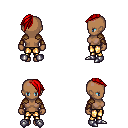
a pixel art fantasy rpg character, female body template, human, dark skin, leather shoulder armor, gold greaves, red long mohawk hairstyle, leather bracers, metal boots, four views (front, back, left, right), 2x2 character sprite sheet, small pixel art, hard edges, no anti-aliasing